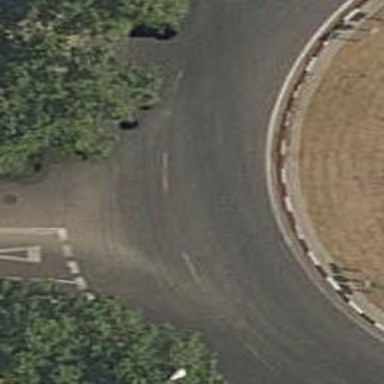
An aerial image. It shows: Roundabout at tertiary road junction.